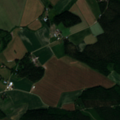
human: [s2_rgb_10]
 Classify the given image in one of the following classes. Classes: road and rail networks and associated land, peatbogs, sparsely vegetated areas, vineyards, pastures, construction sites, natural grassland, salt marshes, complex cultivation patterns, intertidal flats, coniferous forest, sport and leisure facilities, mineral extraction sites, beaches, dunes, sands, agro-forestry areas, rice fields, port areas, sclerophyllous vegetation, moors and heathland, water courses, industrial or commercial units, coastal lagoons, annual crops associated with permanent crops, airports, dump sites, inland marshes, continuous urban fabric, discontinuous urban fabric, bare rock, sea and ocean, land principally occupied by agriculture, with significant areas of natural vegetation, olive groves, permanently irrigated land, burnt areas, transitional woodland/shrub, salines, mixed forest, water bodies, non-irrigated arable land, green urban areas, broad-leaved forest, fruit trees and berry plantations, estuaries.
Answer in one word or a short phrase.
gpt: non-irrigated arable land, land principally occupied by agriculture, with significant areas of natural vegetation, broad-leaved forest, coniferous forest, mixed forest